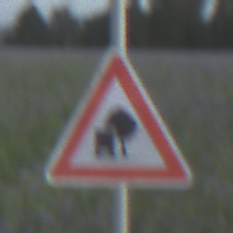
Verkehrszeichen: UnzureichendesLichtraumprofil
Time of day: SunriseSunset
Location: Outdoor (Nature)
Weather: PartlyCloudy
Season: NotSpecified
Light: Natural